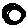
Label: circle